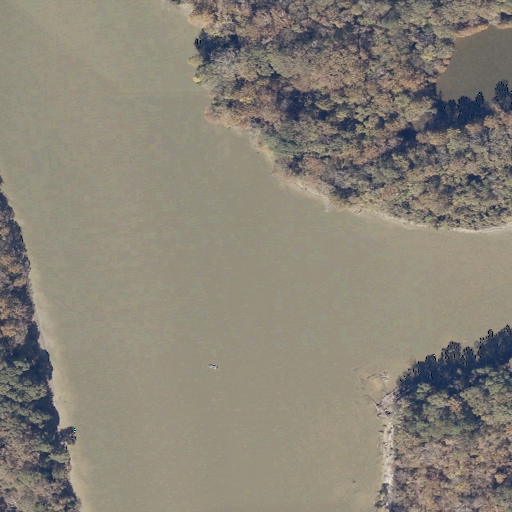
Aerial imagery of bar in Alabama named Rattlesnake Bar containing open water, woody wetlands, herbaceous wetlands, pasture, and grassland